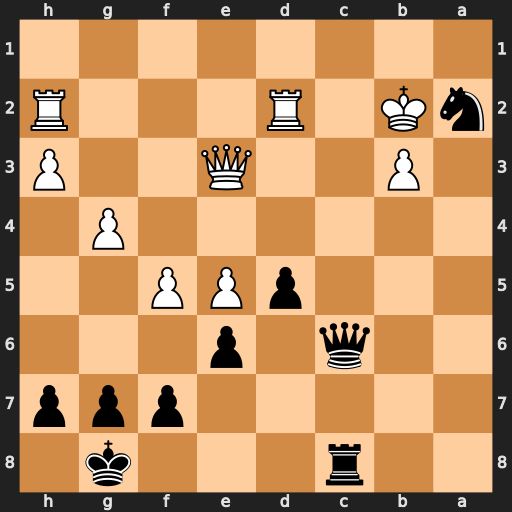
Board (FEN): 2r3k1/5ppp/2q1p3/3pPP2/6P1/1P2Q2P/nK1R3R/8
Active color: b
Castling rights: -
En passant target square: -
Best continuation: Qc1+ Kxa2 Ra8+ Qa7 Rxa7#